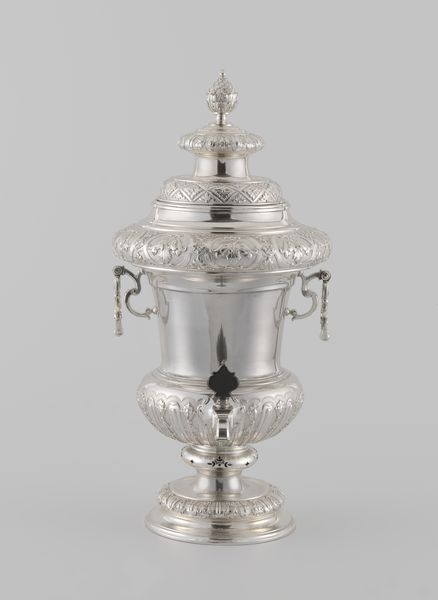
Titel: Kraantjeskan in de vorm van een tuinvaas
Künstler: Andele Andeles
Standort: Amsterdam
Institution: Rijksmuseum
Schlagwörter: hands, white, black, golden, gray, grey, reflection, pot, vase, silver, water, photo, urn, shiny, tracery, top, cup, orient, arabic, simmetry, pedestal, photograph, photography, container, pineapple, base, finial, engraved, goblet, handles, shining, edges, coffee, reflective, lid, hot, handle, tureen, polished, rim, plated, server, spout, siler, etched, silvery, сгз, simmetrical, chalace